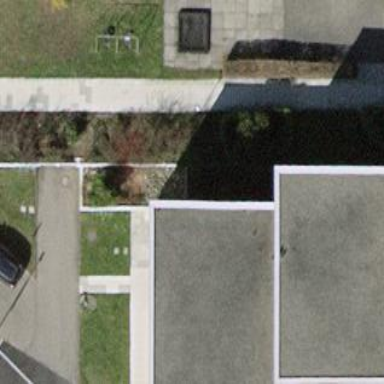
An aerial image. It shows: Apartment building with flat roof.